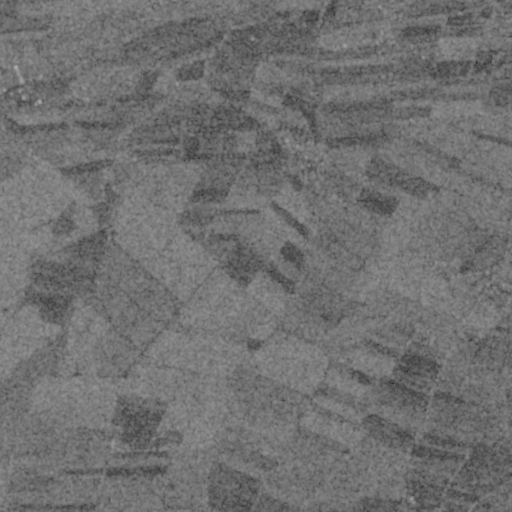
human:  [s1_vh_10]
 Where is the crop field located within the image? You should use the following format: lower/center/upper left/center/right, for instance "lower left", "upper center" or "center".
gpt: The crop field is located in the upper of the image.
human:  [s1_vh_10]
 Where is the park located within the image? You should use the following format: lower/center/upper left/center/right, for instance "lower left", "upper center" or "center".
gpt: The park is located in the center right of the image.
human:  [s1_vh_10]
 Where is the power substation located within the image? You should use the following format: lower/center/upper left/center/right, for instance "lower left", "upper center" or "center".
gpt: The power substation is located in the upper left of the image.
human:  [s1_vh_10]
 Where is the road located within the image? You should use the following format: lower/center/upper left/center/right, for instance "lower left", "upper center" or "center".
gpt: There is no road in the image.

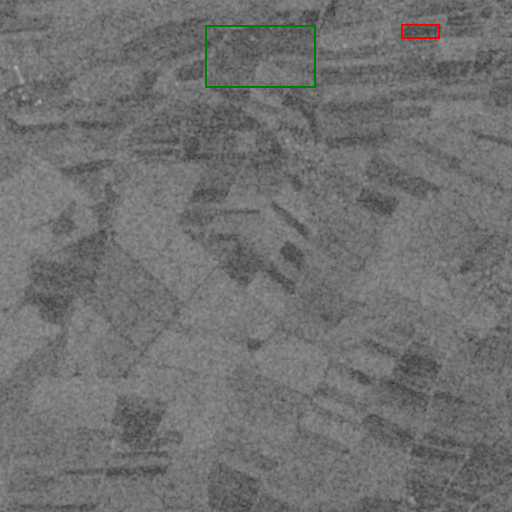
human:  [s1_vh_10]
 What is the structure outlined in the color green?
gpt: The structure outlined in green is a crop field.
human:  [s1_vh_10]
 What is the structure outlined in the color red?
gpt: The structure outlined in red is a building.
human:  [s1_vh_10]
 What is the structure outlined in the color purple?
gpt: There is no purple outline.